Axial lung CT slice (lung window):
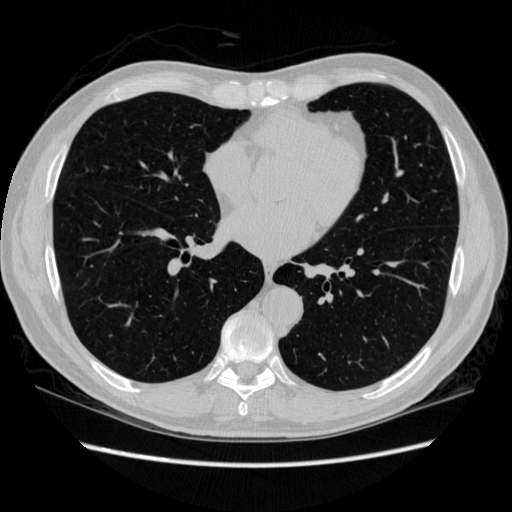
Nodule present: no